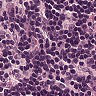
Metastatic tissue present: no